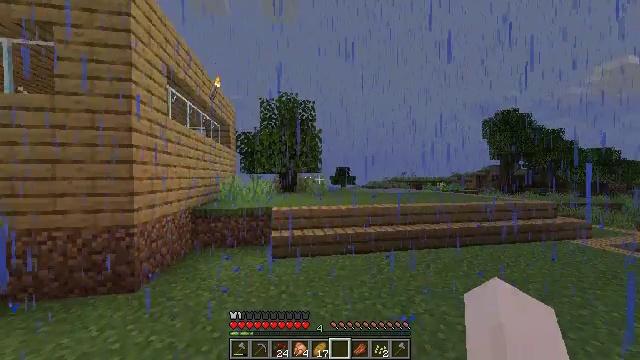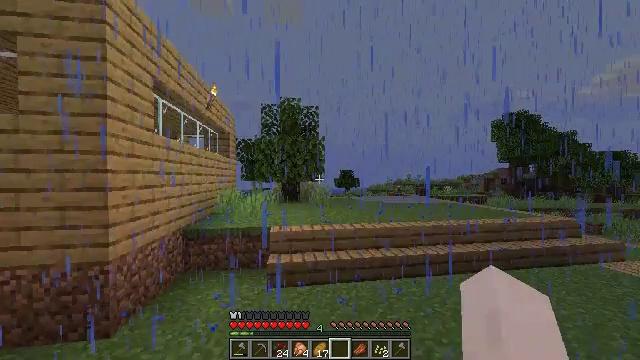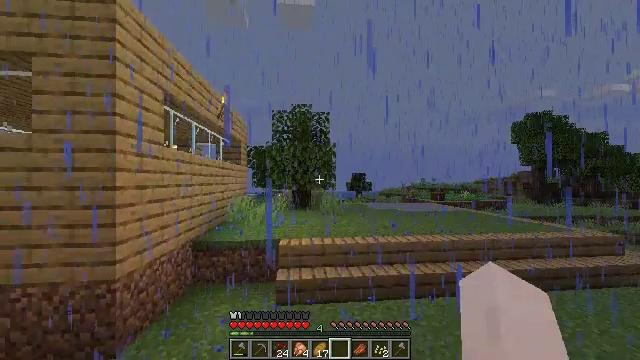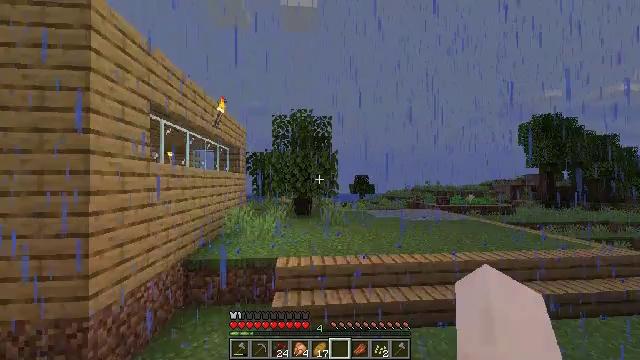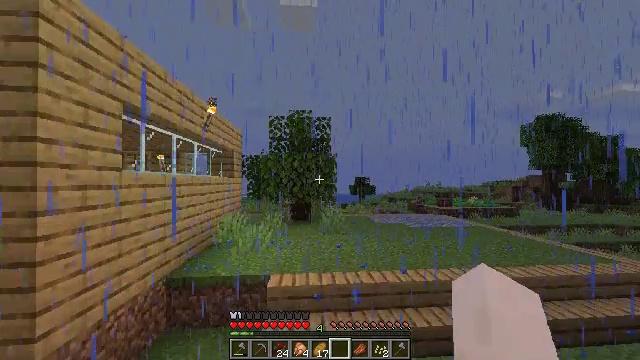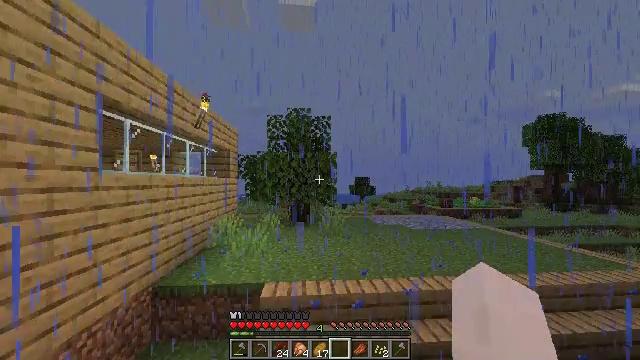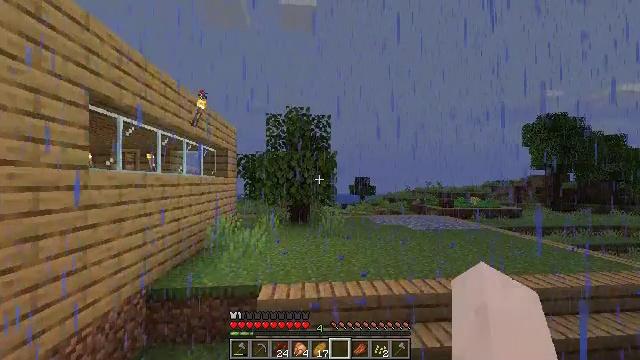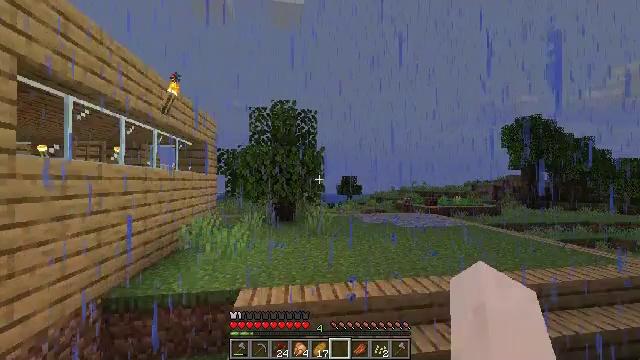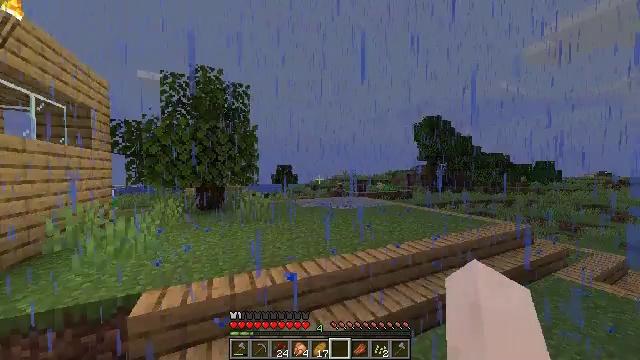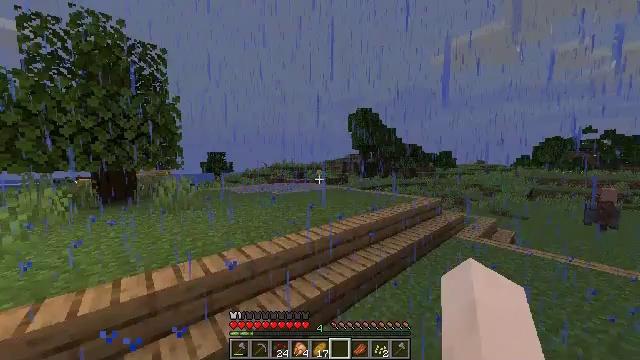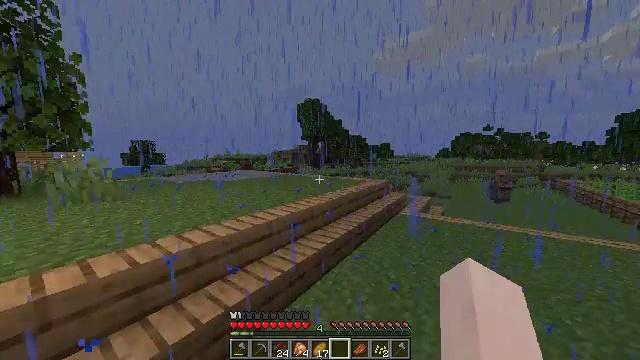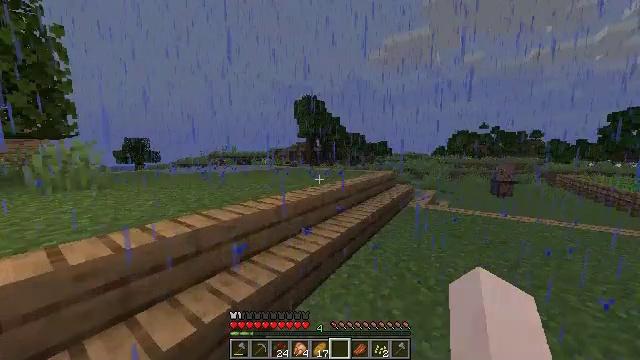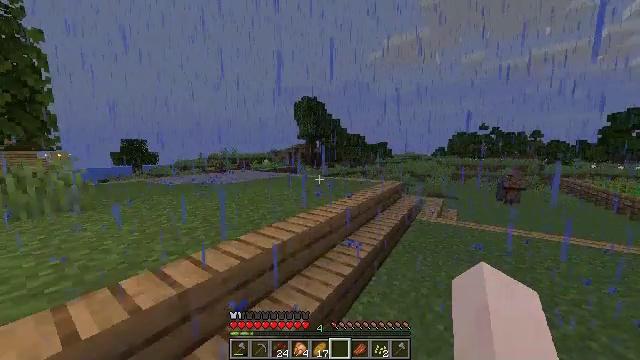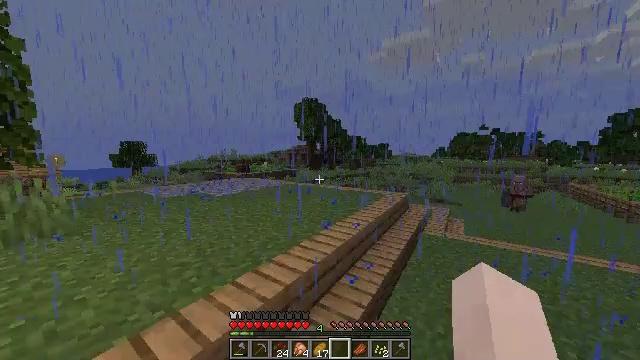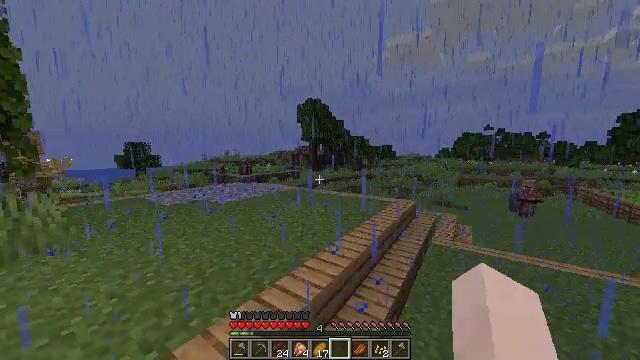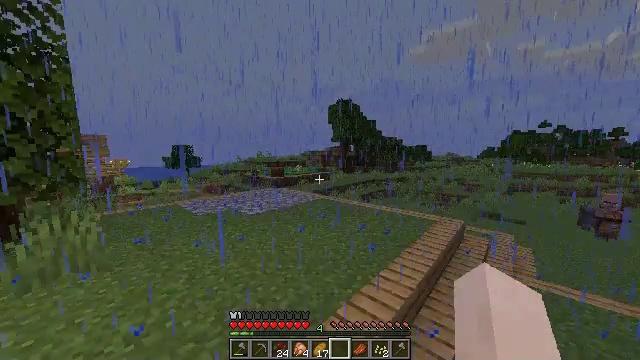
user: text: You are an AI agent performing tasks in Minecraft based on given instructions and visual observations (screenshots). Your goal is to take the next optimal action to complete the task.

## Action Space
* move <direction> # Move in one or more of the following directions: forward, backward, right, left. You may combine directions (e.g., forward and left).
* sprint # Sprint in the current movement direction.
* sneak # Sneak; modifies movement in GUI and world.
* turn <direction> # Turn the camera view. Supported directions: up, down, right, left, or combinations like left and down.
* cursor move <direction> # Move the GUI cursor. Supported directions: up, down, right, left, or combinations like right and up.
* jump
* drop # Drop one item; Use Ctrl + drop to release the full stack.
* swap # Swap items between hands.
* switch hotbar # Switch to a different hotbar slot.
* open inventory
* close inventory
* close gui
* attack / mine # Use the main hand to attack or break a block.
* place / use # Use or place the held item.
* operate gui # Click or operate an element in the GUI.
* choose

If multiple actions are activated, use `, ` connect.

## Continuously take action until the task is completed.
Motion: motion action
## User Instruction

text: Drop rotten flesh.
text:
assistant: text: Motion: move forward, turn left, jump
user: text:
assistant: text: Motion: move forward, turn left, jump
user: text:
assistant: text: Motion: move forward
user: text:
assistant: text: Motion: move forward
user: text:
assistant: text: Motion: move forward
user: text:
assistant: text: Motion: move forward
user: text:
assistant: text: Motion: move forward, turn right
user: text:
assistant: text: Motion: move forward, turn right and down
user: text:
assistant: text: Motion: move forward, turn right and down
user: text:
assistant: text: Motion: move forward, turn right and down
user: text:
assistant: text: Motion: move forward
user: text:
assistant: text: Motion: move forward, jump
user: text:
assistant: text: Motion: move forward, jump
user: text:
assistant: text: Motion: move forward, jump
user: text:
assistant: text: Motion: move forward, turn left
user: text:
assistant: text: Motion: move forward, turn left
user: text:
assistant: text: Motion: move forward, turn left
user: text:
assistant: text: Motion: move forward, turn left
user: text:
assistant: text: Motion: move forward, turn left
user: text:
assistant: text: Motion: move forward, turn left
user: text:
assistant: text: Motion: move forward
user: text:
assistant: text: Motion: move forward
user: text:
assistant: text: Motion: move forward, jump
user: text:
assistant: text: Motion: move forward, jump
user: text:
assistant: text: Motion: move forward, turn right, jump
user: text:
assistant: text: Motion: move forward, turn right and down, jump
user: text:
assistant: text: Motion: move forward, turn right
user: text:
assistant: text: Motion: move forward, turn right
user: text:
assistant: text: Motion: move forward
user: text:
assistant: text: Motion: move forward